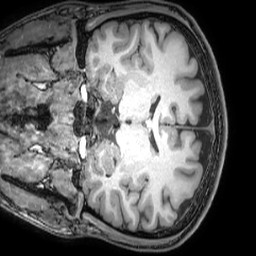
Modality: T1w
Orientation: coronal
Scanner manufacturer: philips
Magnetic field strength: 3 T
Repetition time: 0.008 s
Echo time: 0.0035 s